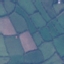
Land use / land cover: Pasture